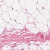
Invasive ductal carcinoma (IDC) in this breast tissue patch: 0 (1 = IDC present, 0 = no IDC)